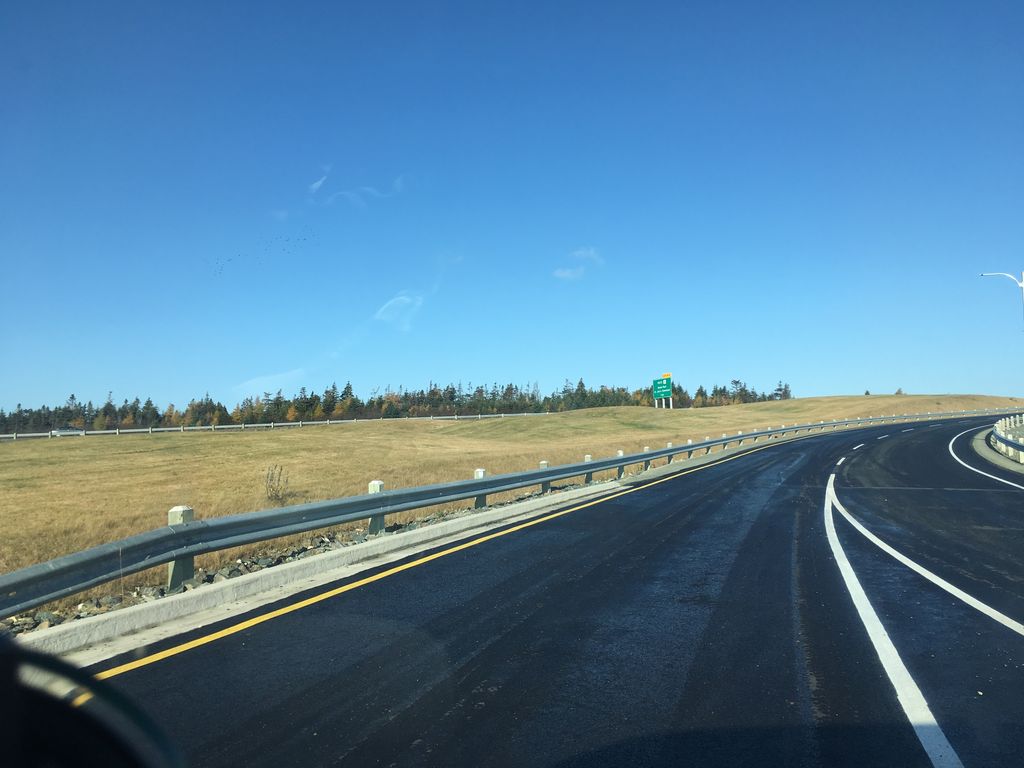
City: st_johns